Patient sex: M
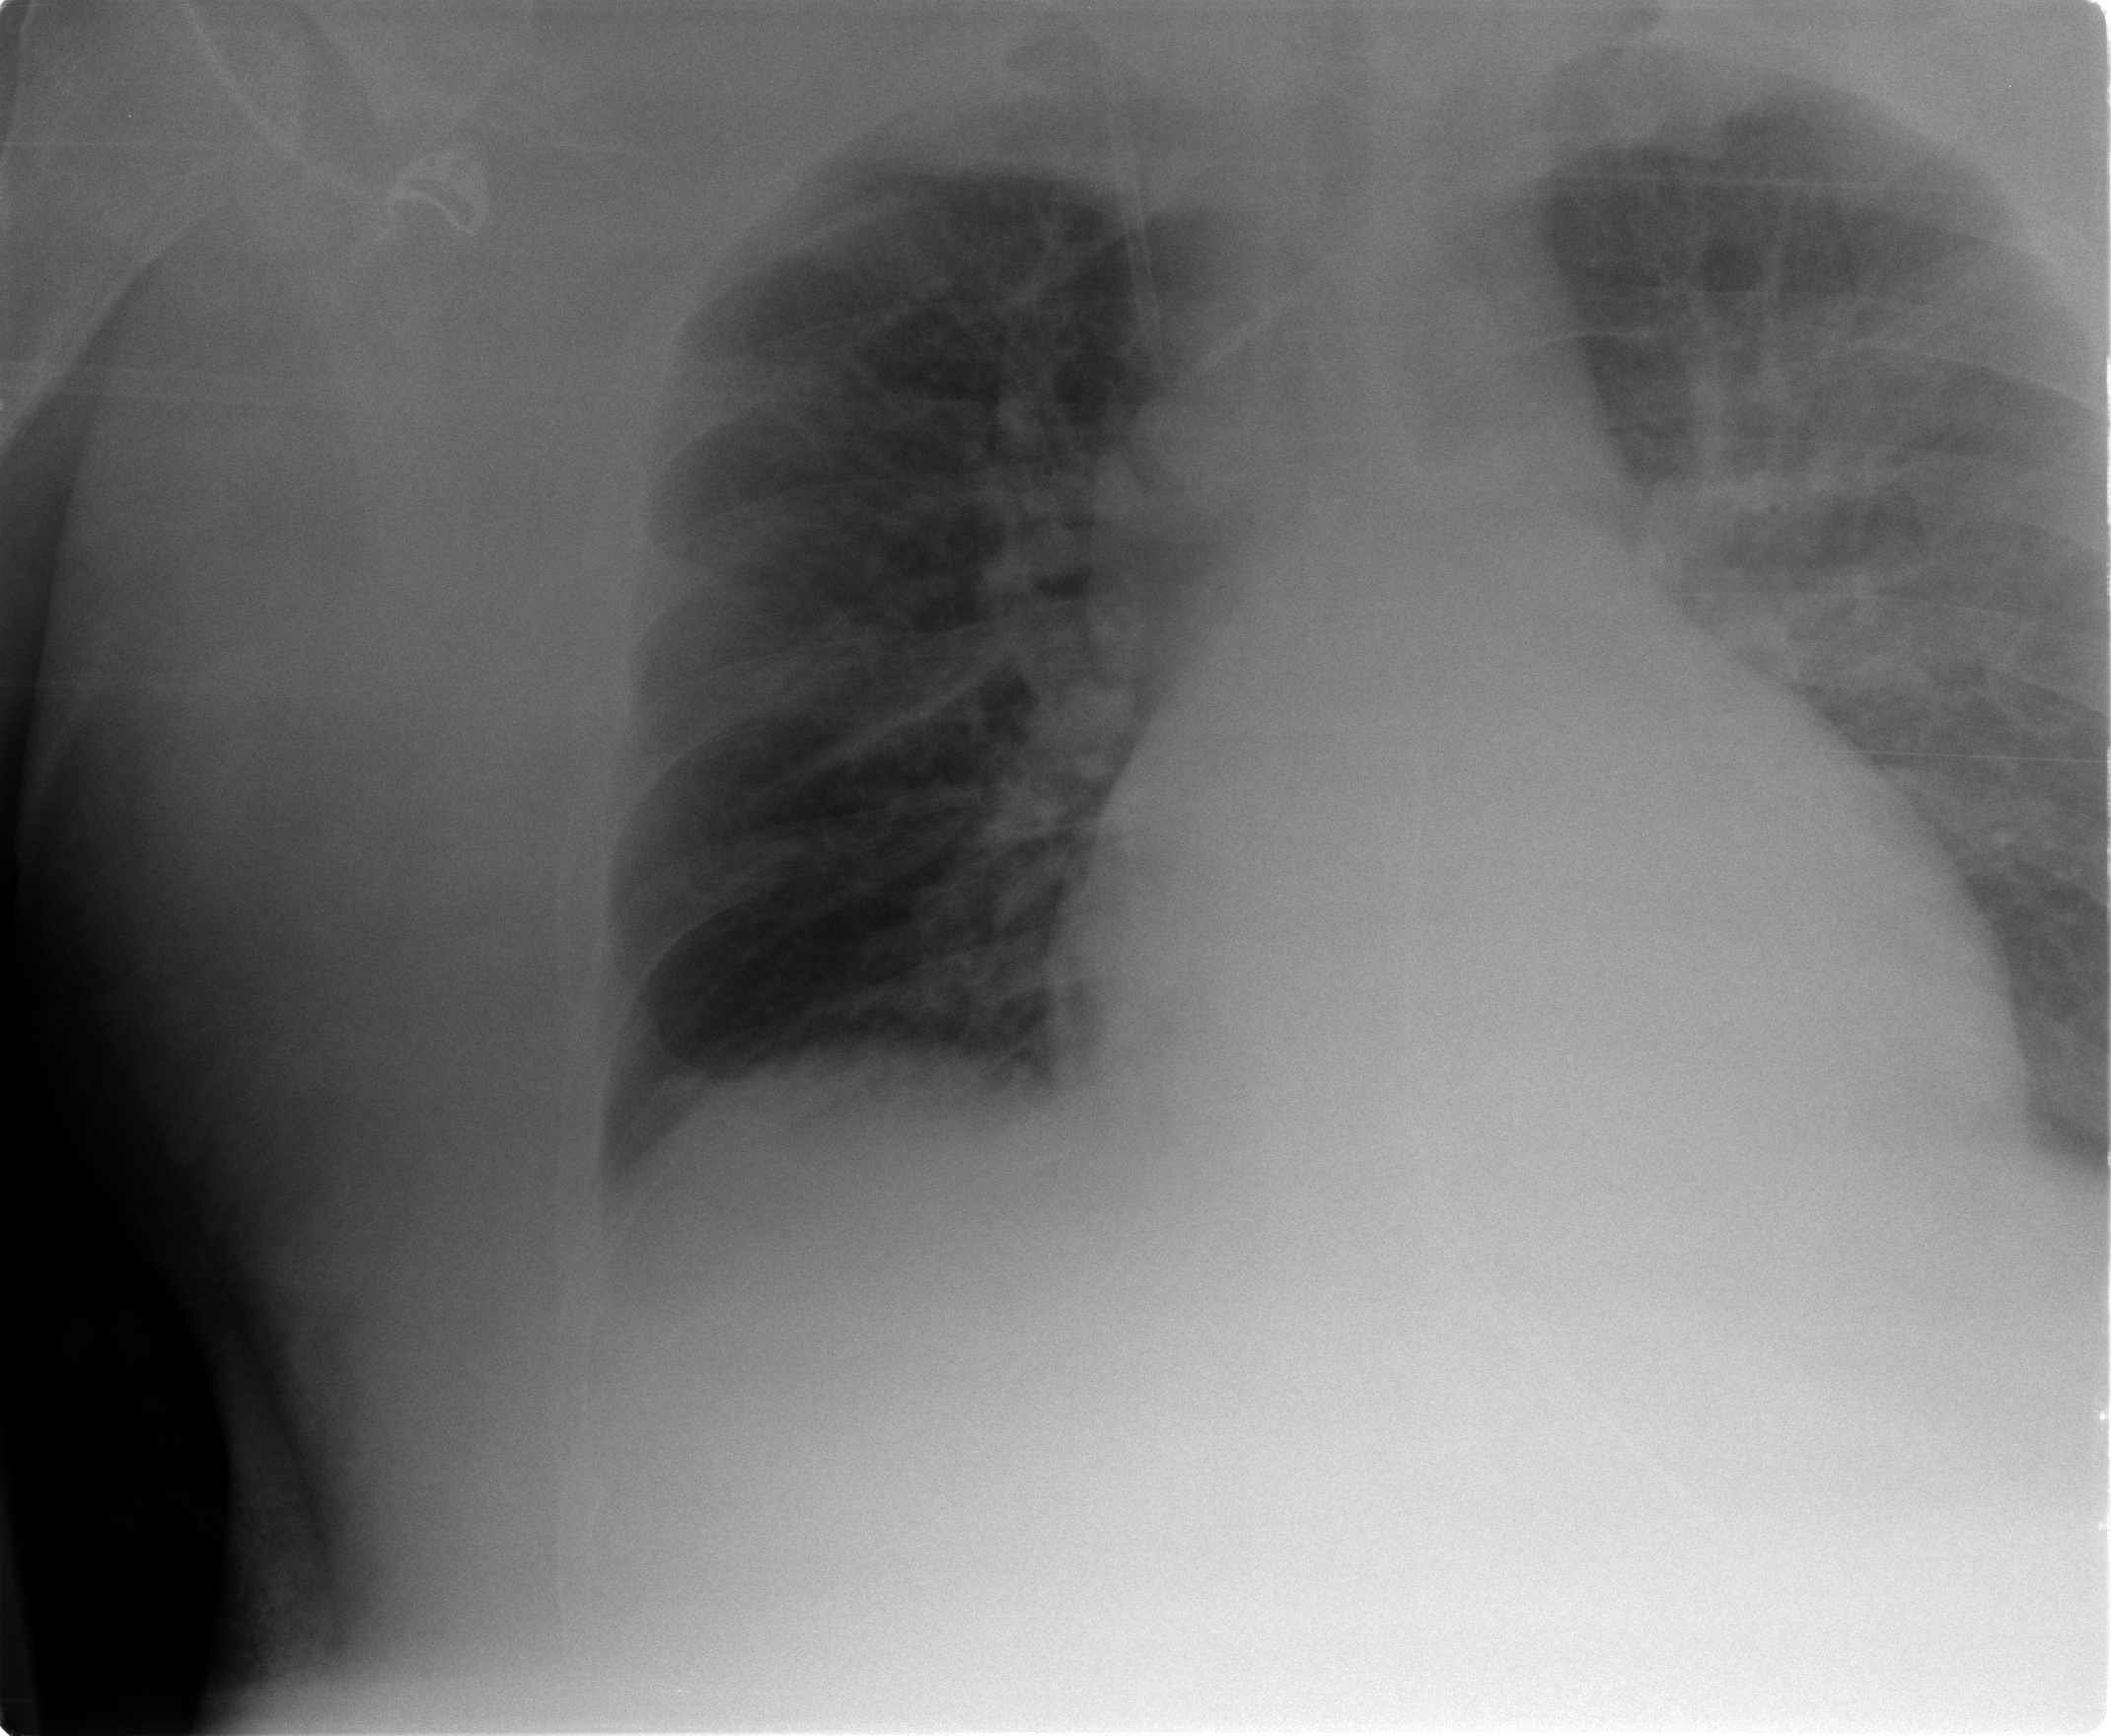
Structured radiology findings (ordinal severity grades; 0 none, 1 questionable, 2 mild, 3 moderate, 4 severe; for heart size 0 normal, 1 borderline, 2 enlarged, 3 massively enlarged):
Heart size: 1
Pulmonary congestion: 2
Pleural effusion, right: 2
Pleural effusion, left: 1
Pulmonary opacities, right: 2
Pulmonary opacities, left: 3
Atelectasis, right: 2
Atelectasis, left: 2